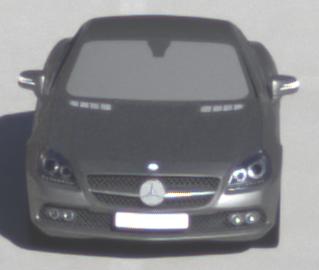
Make: Mercedes-Benz
Model: SLK 200
Detailed model: SLK-Class (172)
Model produced from: 2011/03
Model produced until: 2015/04
Doors: 2
Color: gray
Road condition: dry road
Daytime: morning or afternoon
Contrast: high contrast